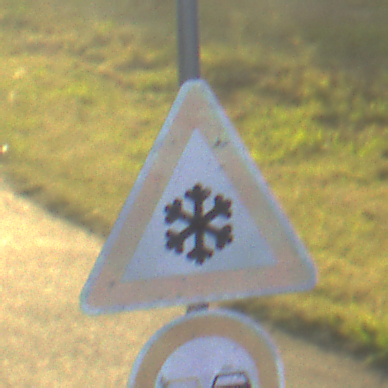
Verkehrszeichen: SchneeOderEisglaette
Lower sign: Ueberholverbot
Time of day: SunriseSunset
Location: Outdoor (RoadRail)
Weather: Clear
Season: NotSpecified
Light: Natural